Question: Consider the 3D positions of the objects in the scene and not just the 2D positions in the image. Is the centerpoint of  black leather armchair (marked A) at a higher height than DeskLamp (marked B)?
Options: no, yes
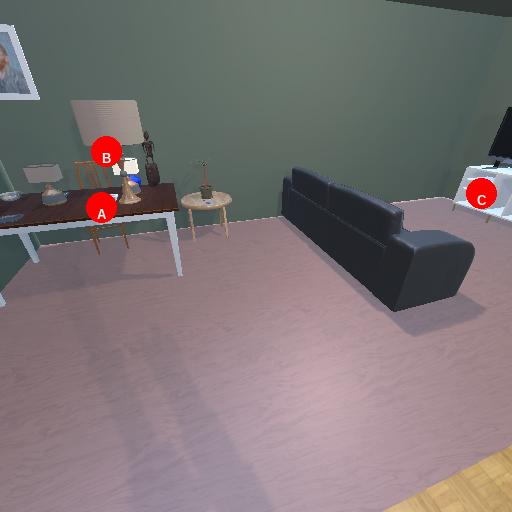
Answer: no